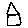
Label: house